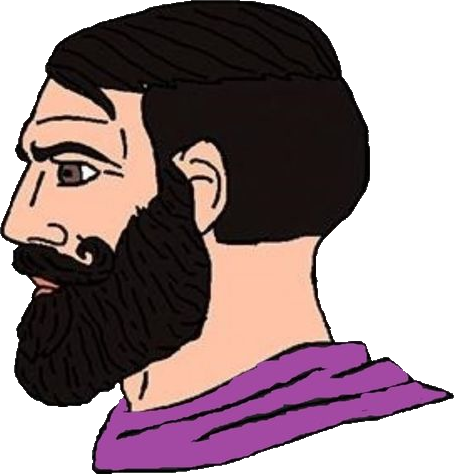
Label: 4_Yes_Chad